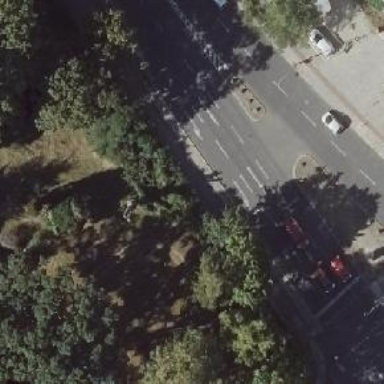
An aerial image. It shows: Tertiary road with asphalt surface. There is cycle track on the right side.